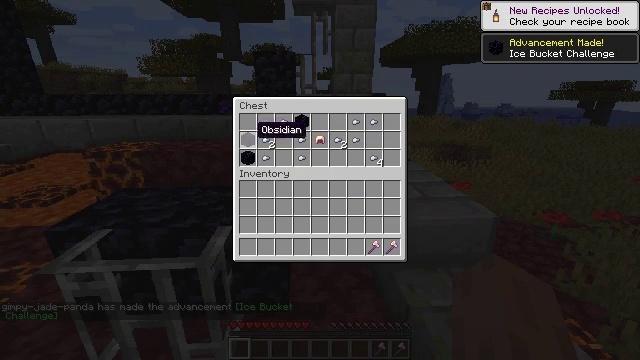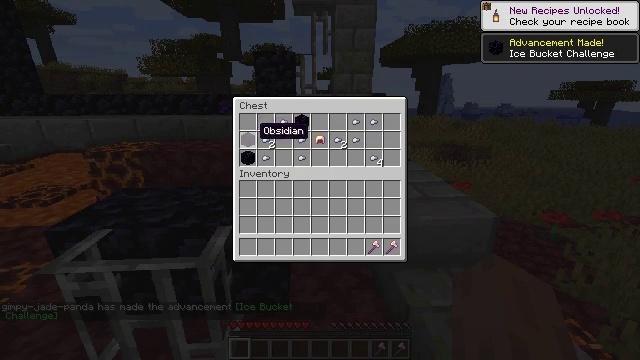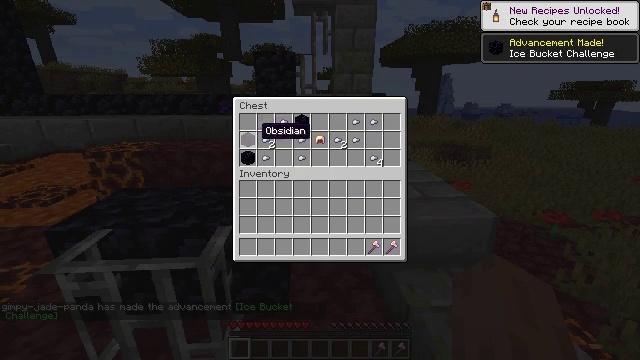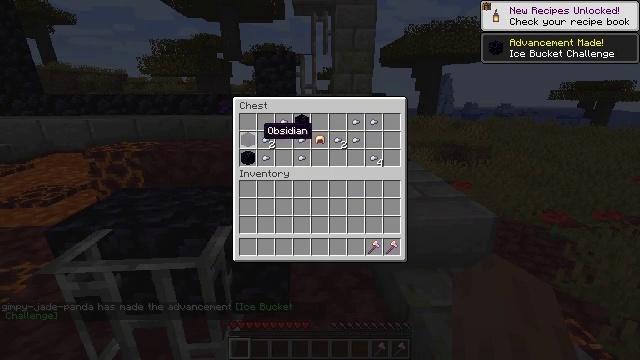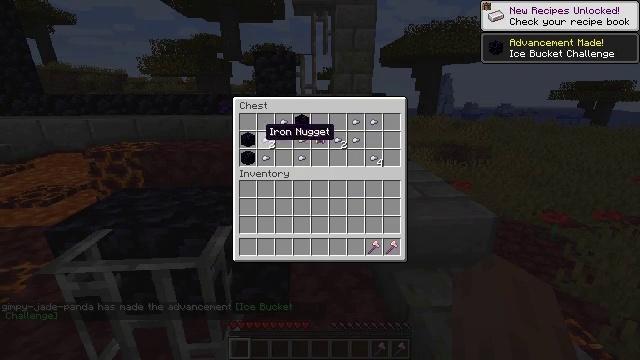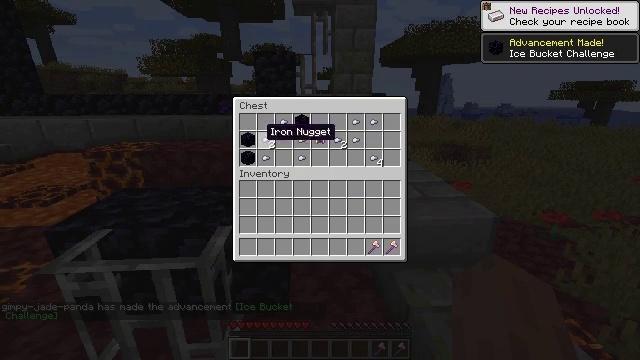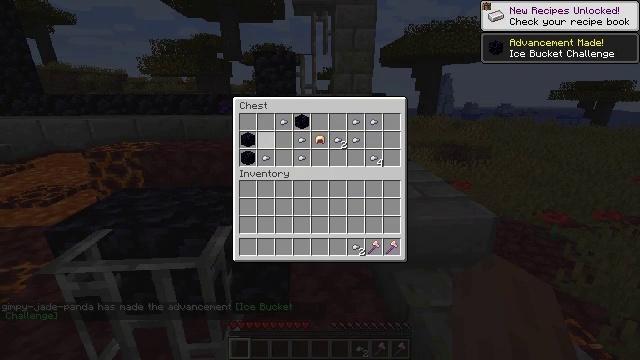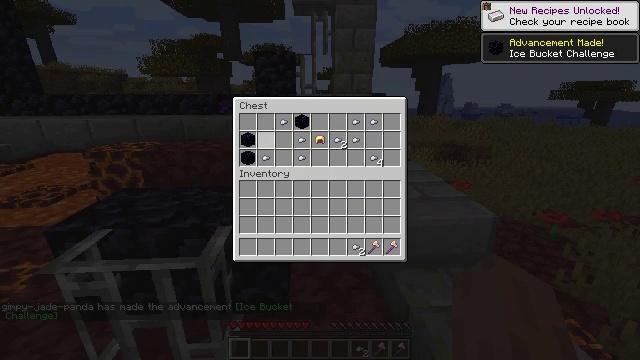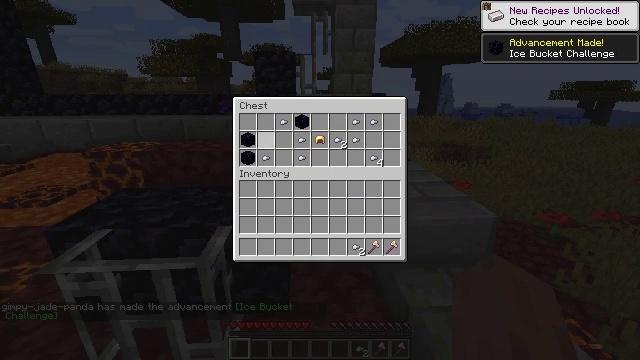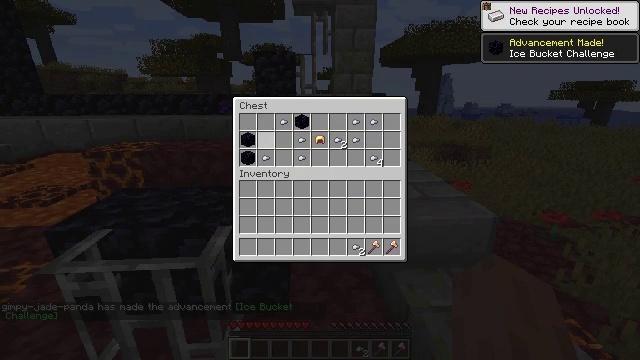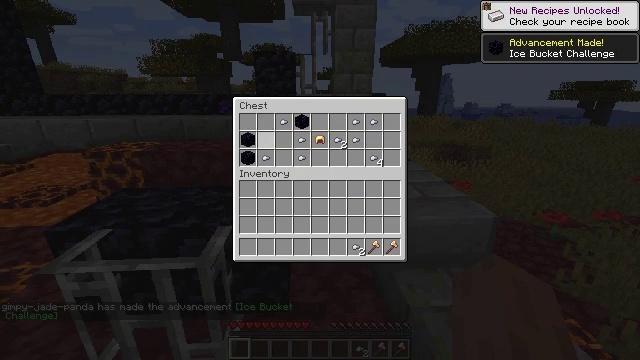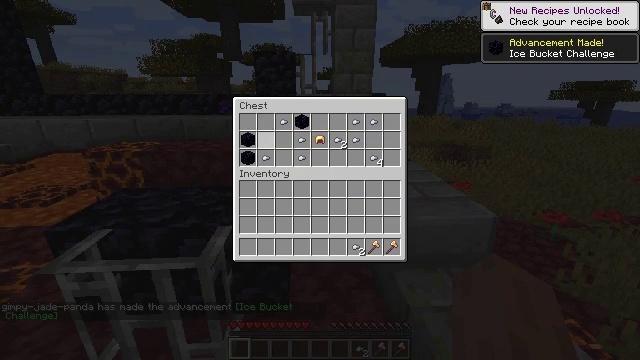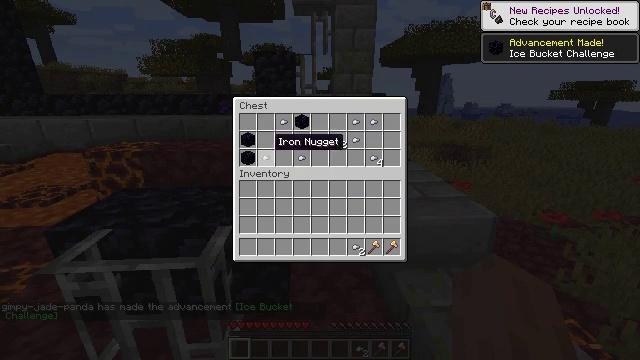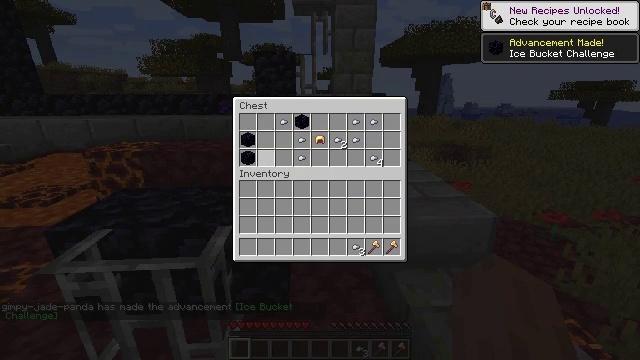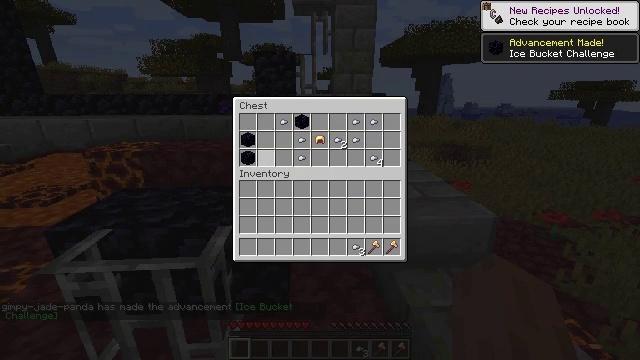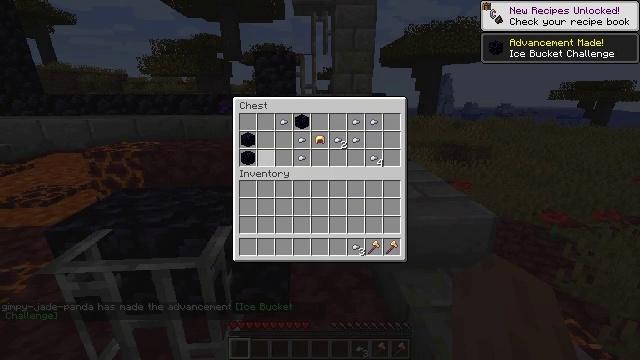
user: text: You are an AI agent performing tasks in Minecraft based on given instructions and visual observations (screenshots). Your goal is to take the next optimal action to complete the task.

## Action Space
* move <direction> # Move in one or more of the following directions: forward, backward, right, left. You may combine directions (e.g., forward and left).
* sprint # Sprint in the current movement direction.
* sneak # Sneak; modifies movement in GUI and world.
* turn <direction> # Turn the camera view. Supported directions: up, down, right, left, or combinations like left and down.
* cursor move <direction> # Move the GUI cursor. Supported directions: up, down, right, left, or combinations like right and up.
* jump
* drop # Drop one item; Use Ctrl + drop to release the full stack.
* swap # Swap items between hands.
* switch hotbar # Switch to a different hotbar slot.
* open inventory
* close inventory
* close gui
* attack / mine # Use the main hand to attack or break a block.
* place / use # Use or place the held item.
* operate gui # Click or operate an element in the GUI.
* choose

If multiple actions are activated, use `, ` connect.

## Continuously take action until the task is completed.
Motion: motion action
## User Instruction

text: Cut down the tree and harvest oak logs.
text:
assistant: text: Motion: no_op
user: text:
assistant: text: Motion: sneak
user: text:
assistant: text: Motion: sneak
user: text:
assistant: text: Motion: sneak
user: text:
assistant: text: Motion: sneak
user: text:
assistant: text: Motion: sneak, operate gui
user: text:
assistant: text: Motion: sneak, operate gui
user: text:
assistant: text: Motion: sneak, operate gui
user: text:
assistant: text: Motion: sneak
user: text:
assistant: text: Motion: sneak
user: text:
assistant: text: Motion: sneak
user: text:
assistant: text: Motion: sneak
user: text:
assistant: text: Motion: sneak, operate gui
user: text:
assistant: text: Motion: sneak, operate gui
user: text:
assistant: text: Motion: sneak, operate gui
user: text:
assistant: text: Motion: sneak
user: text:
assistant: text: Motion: sneak, cursor move right
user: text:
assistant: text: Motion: sneak
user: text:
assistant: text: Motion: sneak
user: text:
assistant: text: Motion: sneak, operate gui
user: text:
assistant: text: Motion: sneak, operate gui
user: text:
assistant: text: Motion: sneak, operate gui
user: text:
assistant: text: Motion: sneak
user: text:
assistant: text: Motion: sneak
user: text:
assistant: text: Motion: sneak, cursor move up
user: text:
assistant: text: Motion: sneak
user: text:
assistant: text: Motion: sneak
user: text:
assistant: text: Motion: sneak, operate gui
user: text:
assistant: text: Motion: sneak, operate gui
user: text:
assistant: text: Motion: sneak, operate gui